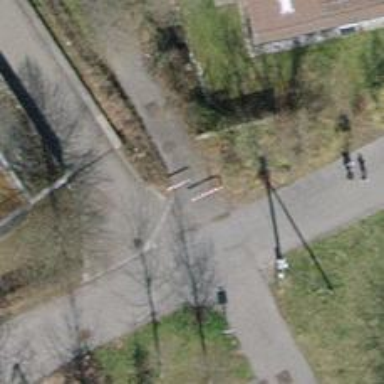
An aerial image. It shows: Double cycle barrier is in place.